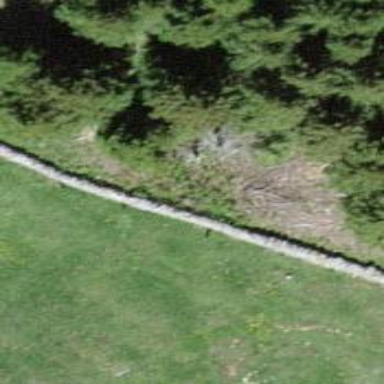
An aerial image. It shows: Wall is shown in the image.